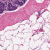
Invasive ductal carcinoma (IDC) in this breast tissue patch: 0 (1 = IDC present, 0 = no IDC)